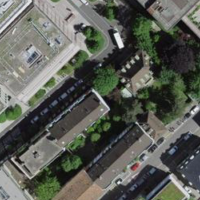
EUNIS habitat code: 54
Species observed at this site:
Zoropsis spinimana